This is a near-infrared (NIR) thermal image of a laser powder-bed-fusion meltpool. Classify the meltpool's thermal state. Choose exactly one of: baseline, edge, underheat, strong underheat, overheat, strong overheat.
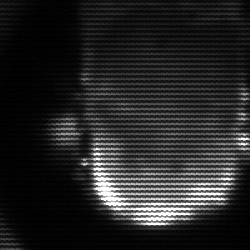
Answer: baseline